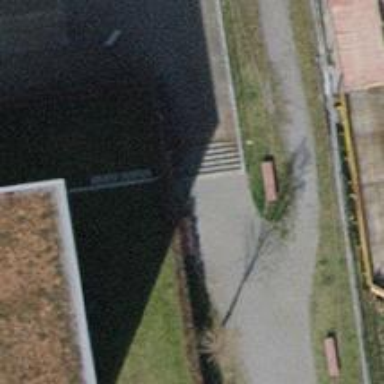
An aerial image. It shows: Concrete steps.